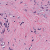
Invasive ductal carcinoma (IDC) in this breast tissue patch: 1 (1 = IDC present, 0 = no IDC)